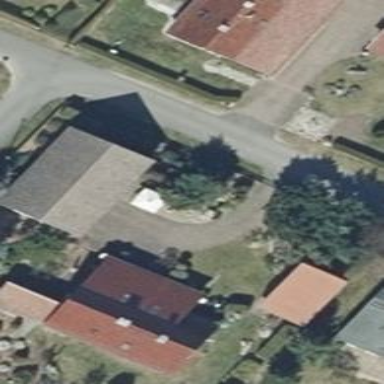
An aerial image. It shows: Gabled building with the roof oriented along its structure.